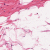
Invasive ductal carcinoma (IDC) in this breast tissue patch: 0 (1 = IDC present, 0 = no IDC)